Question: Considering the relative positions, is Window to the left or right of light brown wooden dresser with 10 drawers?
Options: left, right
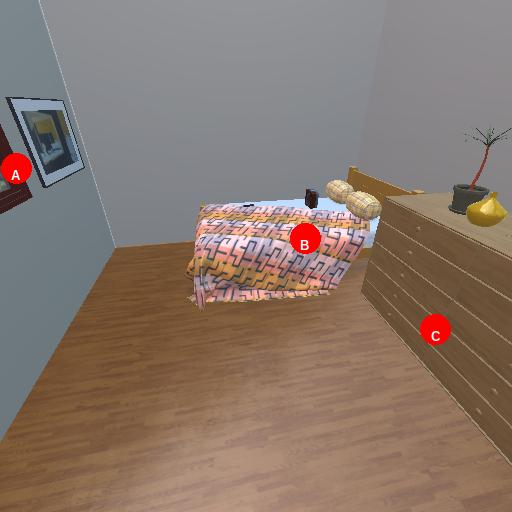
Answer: left